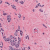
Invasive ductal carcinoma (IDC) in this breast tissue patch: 1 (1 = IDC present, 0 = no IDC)